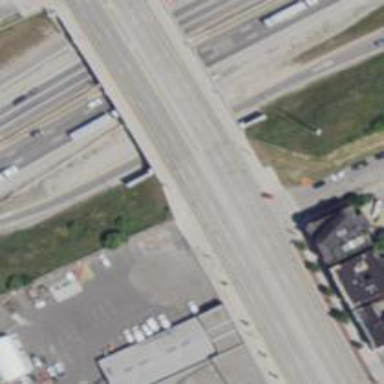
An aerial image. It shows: Primary highway with embedded tram rails.